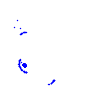
Particle: electron